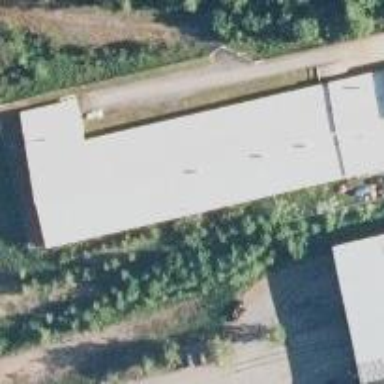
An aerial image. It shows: Industrial building.